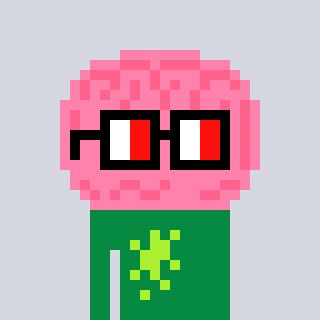
a pixel art character with square glasses with black frames and red eyes, a brain-shaped head and a green-colored body on a cool background